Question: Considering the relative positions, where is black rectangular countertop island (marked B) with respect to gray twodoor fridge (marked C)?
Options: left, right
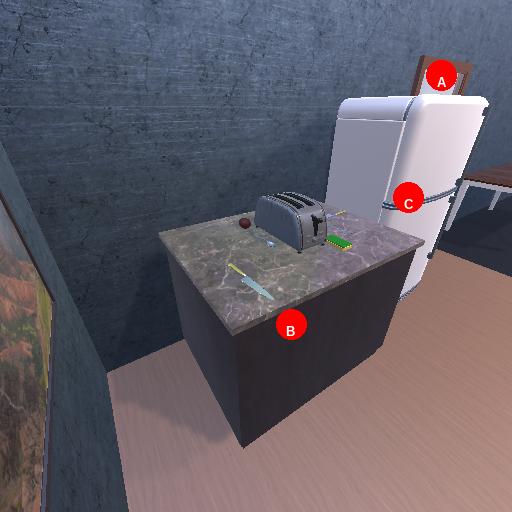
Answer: left